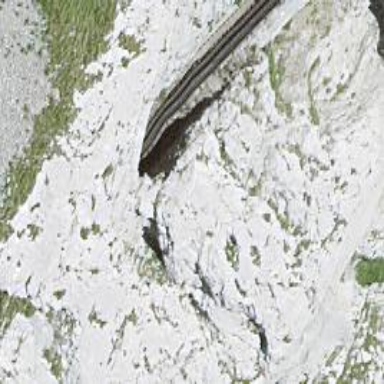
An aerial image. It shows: There is narrow-gauge railway tunnel with electrified tracks using contact line.